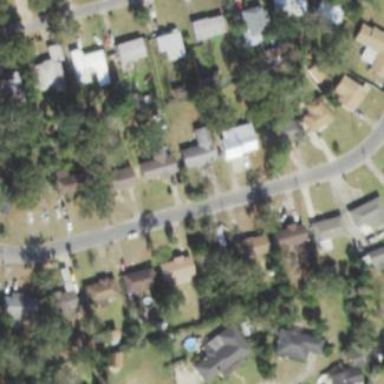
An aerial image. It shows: Residential area composed of single-family homes.